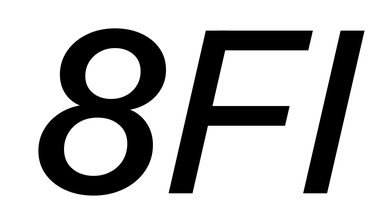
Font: InstrumentSans-Italic_Medium_Italic